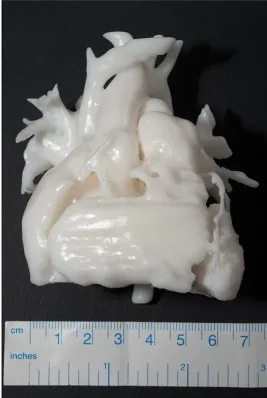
Photographs of the final models, with a measuring tape to demonstrate size. (A) The finished blood pool model at 1:1 size.
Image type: medical_photograph (other_medical_photograph)